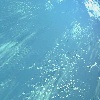
Label: water